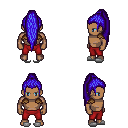
a pixel art fantasy rpg character, male body template, human, dark skin, leather shoulder armor, red pants, blue extra-long topknot hairstyle, white slippers, four views (front, back, left, right), 2x2 character sprite sheet, small pixel art, hard edges, no anti-aliasing